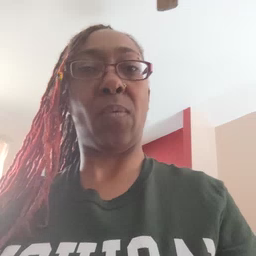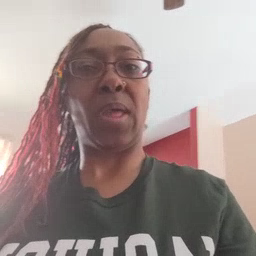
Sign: cute